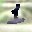
Label: 1